Question: How I can make Slope like this will CSS3 ? <URL>
'''
<div class="slope">
Hello
</div>
'''
'''
.slope{
width:500px;
height:100px;
background:#0093f7;
text-align:center;
font-size:26px;
color:#fff;
vertical-align:middle;
}
'''

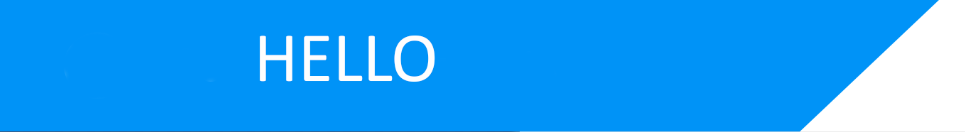
Answer: This removes the need to know the width of the main DIV. Knowing the height is still necessary though...
'''
.slope{
width:500px;
height:100px;
background:#0093f7;
text-align:center;
font-size:26px;
color:#fff;
vertical-align:middle;
overflow: visible;
position: relative; <--- this is important
}
.slope:after {
content: "";
position: absolute; <--- works with the above, such that positioning is relative to the main DIV
display: block;
right: -100px;
top: 0px;
width: 0px;
height: 0px;
border-top: solid 100px #0093f7;
border-right: solid 100px transparent;
}
'''
Fiddle:
<URL>